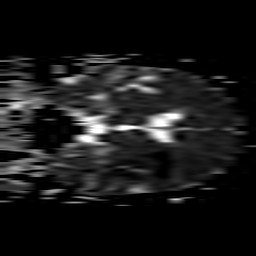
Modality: ADC
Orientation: coronal
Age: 65
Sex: male
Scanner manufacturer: philips
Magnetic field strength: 3 T
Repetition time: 3.08 s
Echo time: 0.076 s